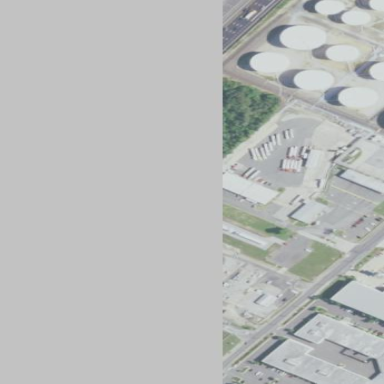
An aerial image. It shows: Industrial area dedicated to oil-related activities.